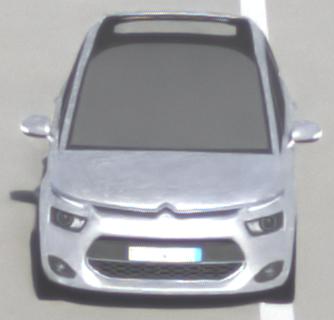
Make: Citroen
Model: Grand C4 Picasso VTi 120
Detailed model: Grand C4 Picasso (II)
Model produced from: 2013/10
Model produced until: 2015/02
Doors: 5
Color: white
Road condition: dry road
Daytime: morning or afternoon
Contrast: low contrast